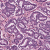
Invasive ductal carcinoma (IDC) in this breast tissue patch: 1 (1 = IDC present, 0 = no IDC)